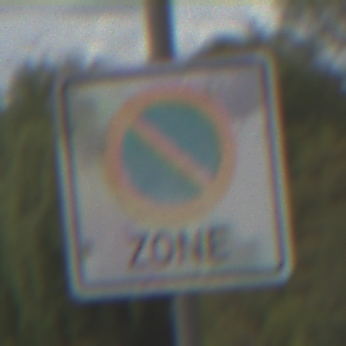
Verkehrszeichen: BeginnEingeschraenktesHalteverbotZone
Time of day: Midday
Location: Outdoor (Nature)
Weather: PartlyCloudy
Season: NotSpecified
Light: Natural